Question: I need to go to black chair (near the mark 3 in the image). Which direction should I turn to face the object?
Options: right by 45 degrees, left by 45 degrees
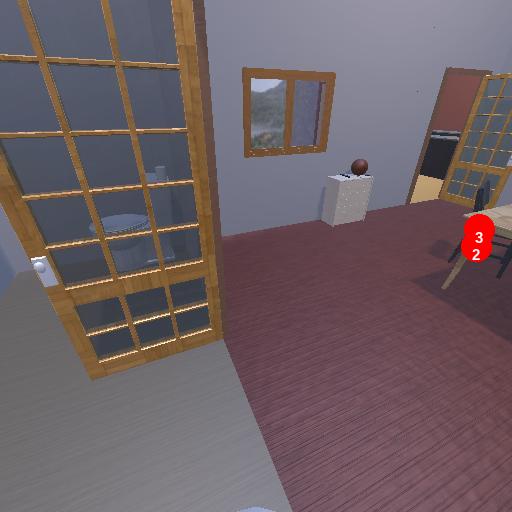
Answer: right by 45 degrees